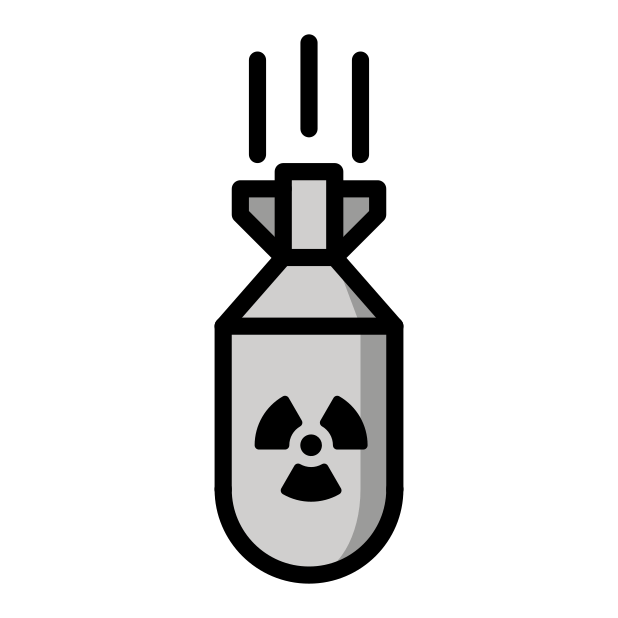
atom bomb